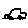
Label: car